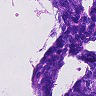
Metastatic tissue present: no